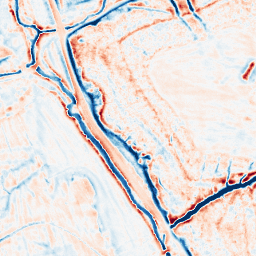
Category: edge_preserving
Decomposition family: bilateral
Decomposition parameters: d: 15
sigma_color: 50
sigma_space: 75
Upsampling method: sinc_hamming
Upsampling parameters: scale: 4
kernel_size: 8
Upsampling scale: 4